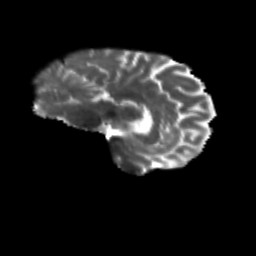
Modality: T2w
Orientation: sagittal
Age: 59
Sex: female
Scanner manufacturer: siemens
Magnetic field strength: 3 T
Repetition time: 4.71 s
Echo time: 0.0906 s